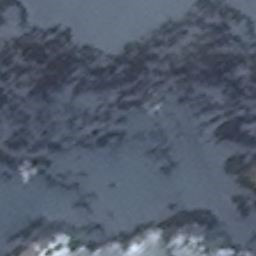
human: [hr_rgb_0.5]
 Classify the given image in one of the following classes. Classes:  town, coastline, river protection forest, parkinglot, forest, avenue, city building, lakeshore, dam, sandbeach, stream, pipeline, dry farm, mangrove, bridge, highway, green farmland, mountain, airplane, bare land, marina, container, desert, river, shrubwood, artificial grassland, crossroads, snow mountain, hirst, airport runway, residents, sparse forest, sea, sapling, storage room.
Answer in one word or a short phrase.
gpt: snow mountain